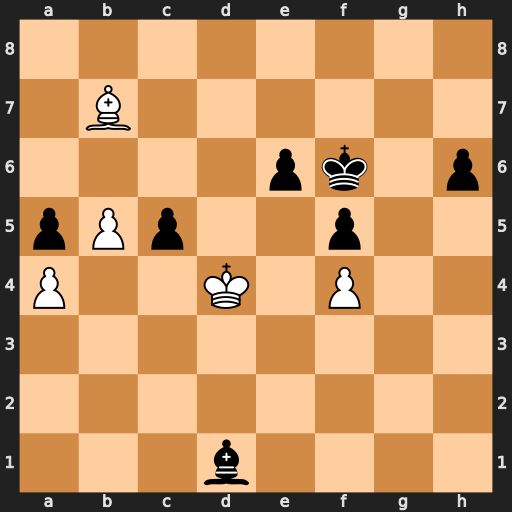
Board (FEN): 8/1B6/4pk1p/pPp2p2/P2K1P2/8/8/3b4
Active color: w
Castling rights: -
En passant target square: -
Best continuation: Kxc5 Ke7 b6 Kd7 Kb5